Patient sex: M
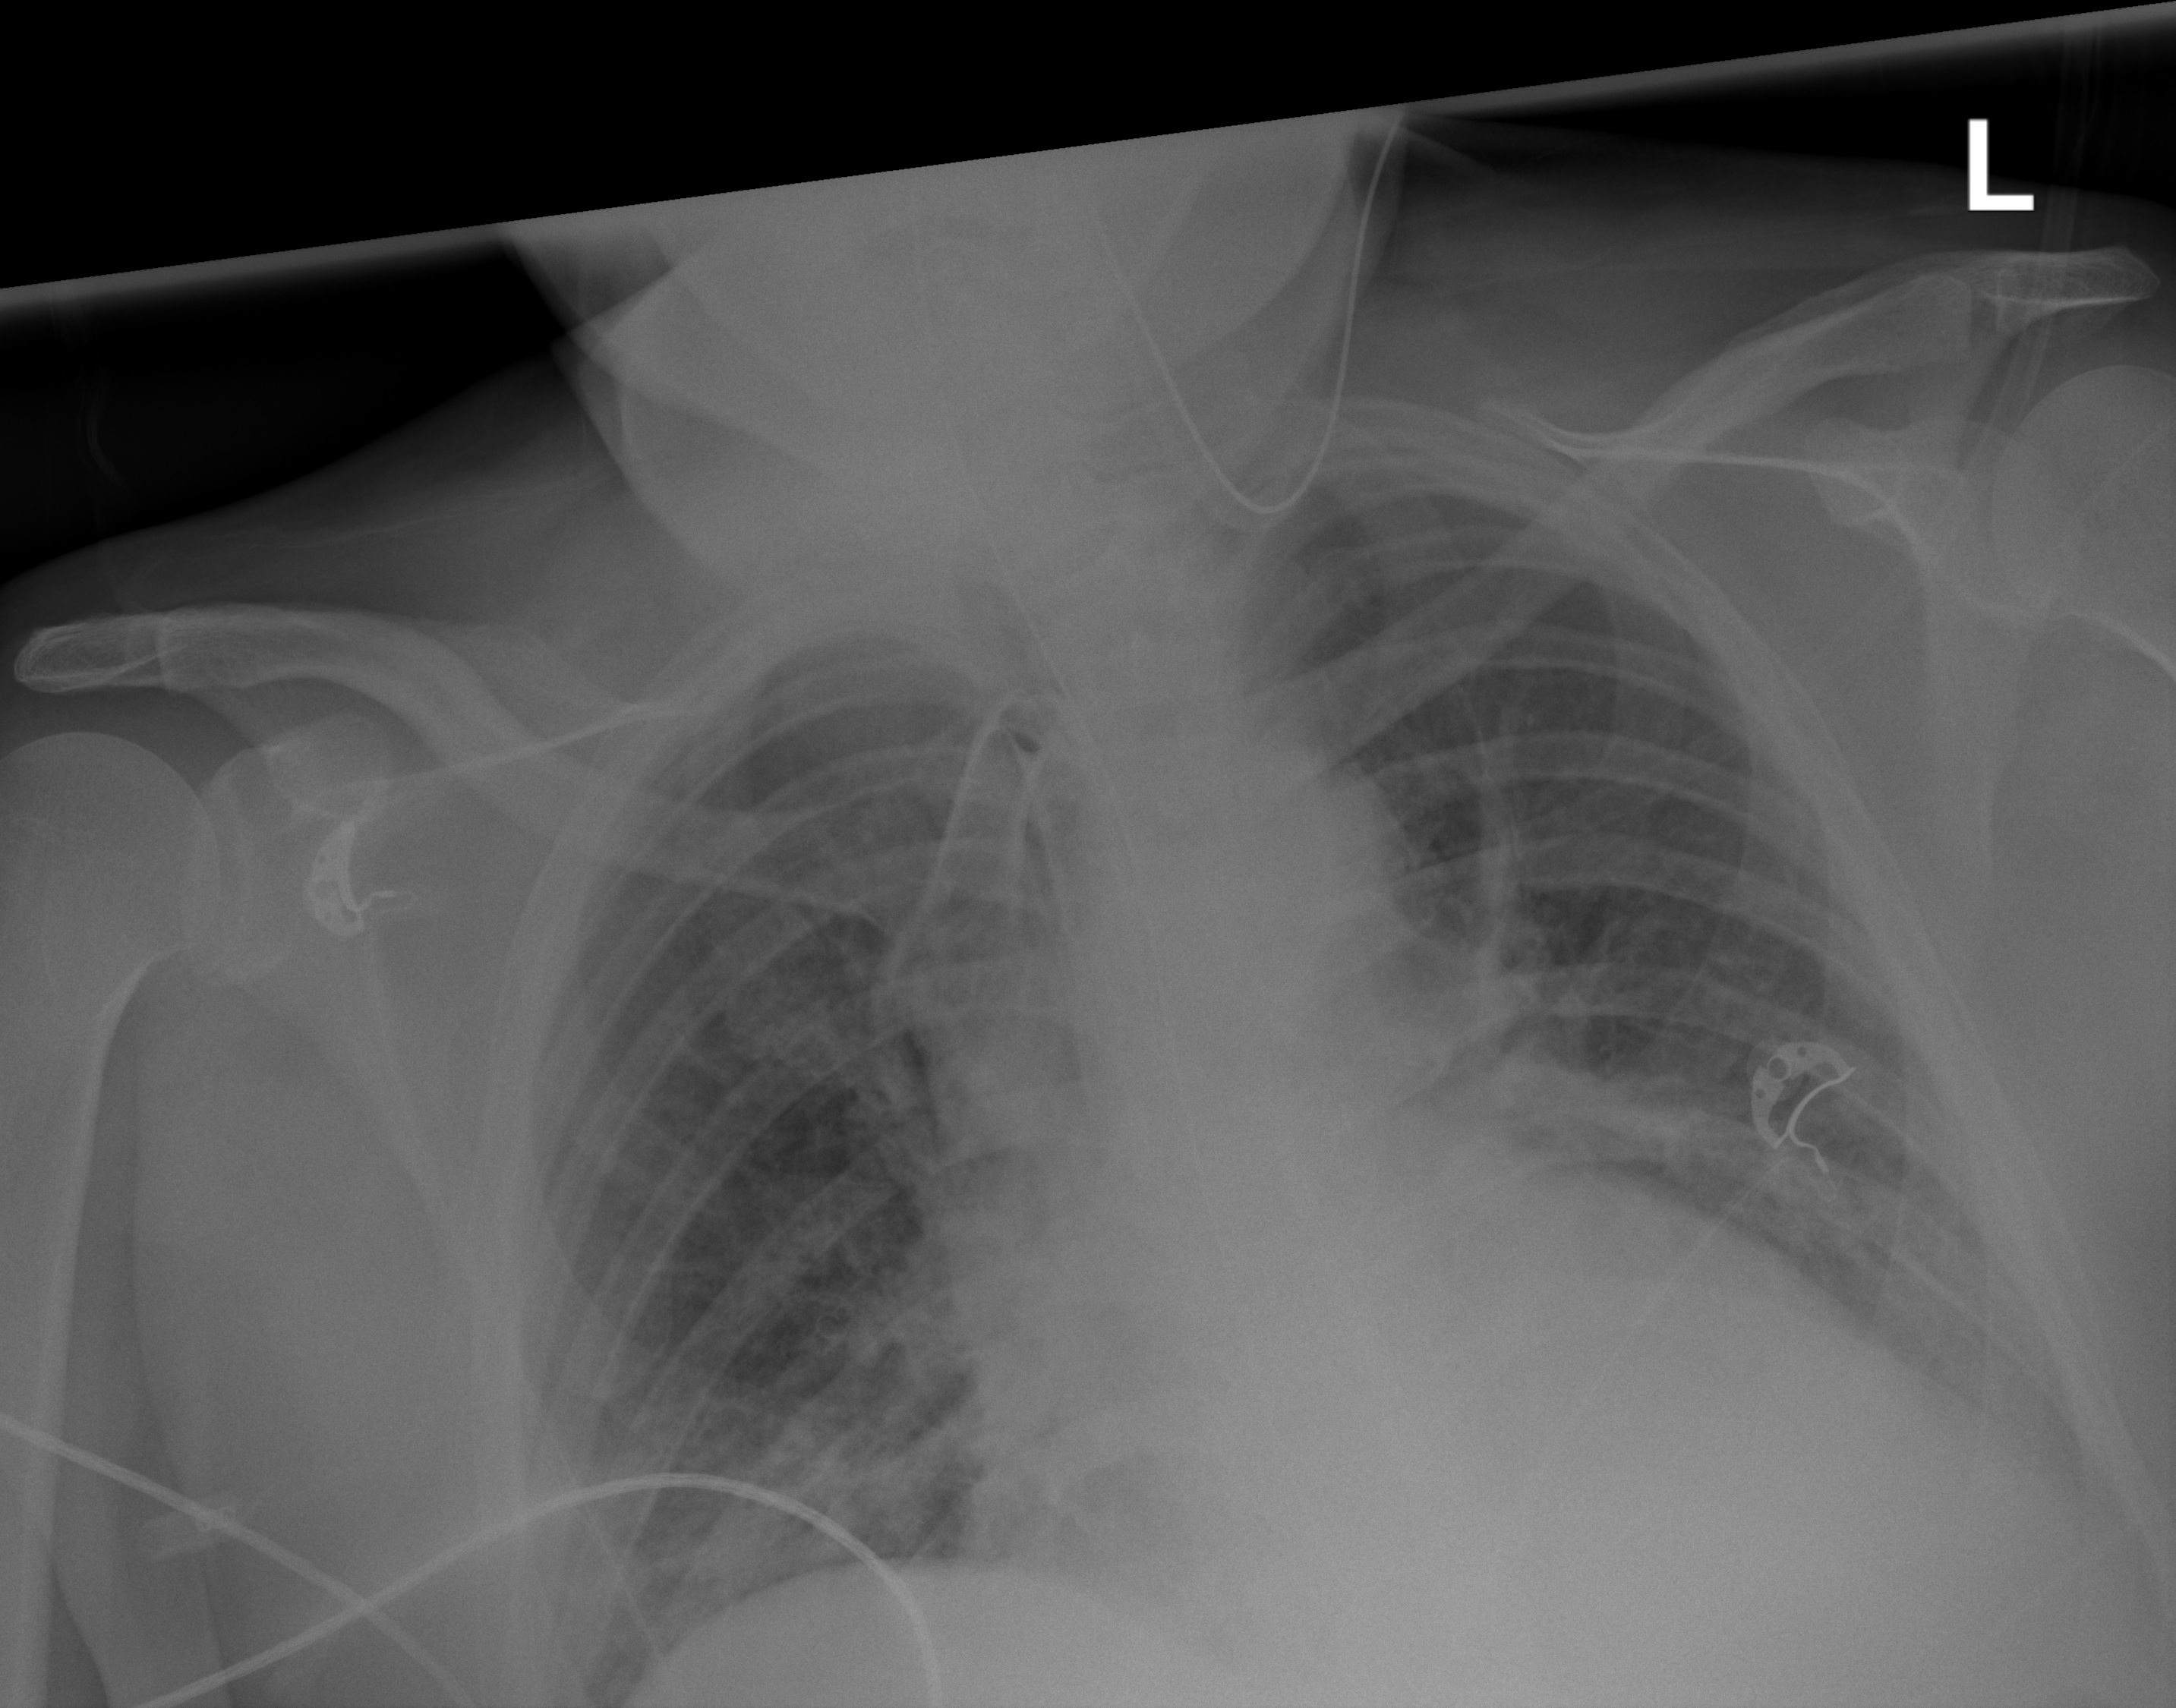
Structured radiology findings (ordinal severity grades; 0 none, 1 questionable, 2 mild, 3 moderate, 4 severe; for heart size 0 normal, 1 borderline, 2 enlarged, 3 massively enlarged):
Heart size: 2
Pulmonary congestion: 2
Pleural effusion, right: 0
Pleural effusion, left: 2
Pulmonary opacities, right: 2
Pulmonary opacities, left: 2
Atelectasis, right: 2
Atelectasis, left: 2